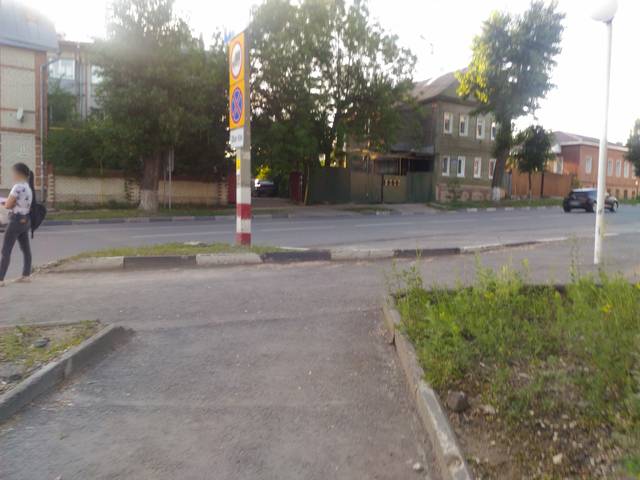
Region: Russia
Coordinates: 54.315, 48.381